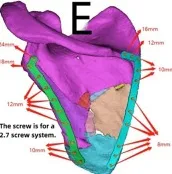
Patient's 3D printing and customized steel plate data. (E) Design of the steel plate and screws, simulation of the steel plate's position, and data for screw length measurement.
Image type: radiology (ct)